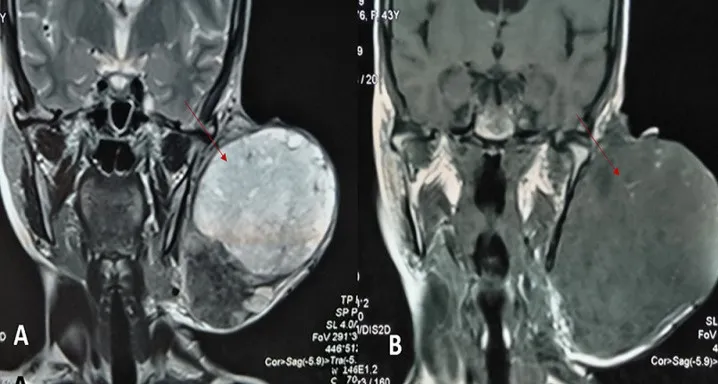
parotid MRI in axial sections showing a left parotid mass in T2 hypersignal A) and T1 hyposignal B).
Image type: radiology (mri)